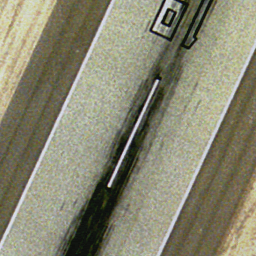
Label: runway